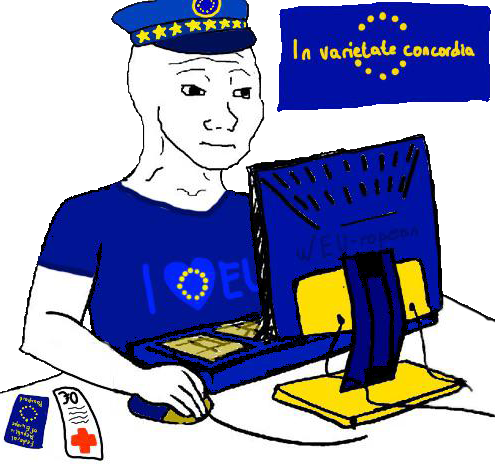
Label: 5_Wojak_with_Background